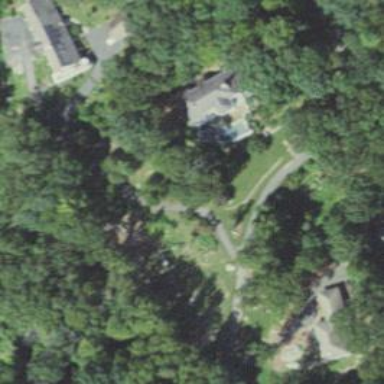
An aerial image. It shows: Residential driveway used as service road.